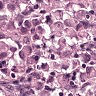
Metastatic tissue present: yes